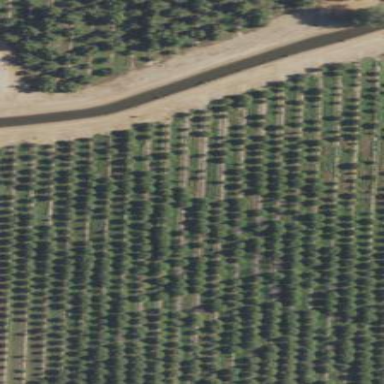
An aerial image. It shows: Orchard.